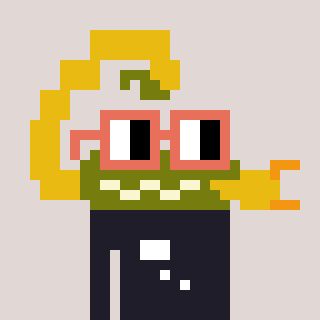
a pixel art character with square orange glasses, a scorpion-shaped head and a grayscale-colored body on a warm background